Question: In Screen A I collect data from the user and then display it on Screen B using a prepare for segue function. Then I noticed if the user goes to Screen C and then back to Screen B the data is gone. How do I keep the data there.
'''
import UIKit
class ViewController: UIViewController {
@IBOutlet weak var textInput: UITextField!
override func prepare(for segue: UIStoryboardSegue, sender: Any?) {
let a : BViewController = segue.destination as! BViewController
a.honey = textInput.text!
}
}
import UIKit
class BViewController: UIViewController {
@IBOutlet weak var x: UILabel!
var honey:String = "default"
override func viewDidLoad() {
super.viewDidLoad()
x.text = honey
}
}
'''

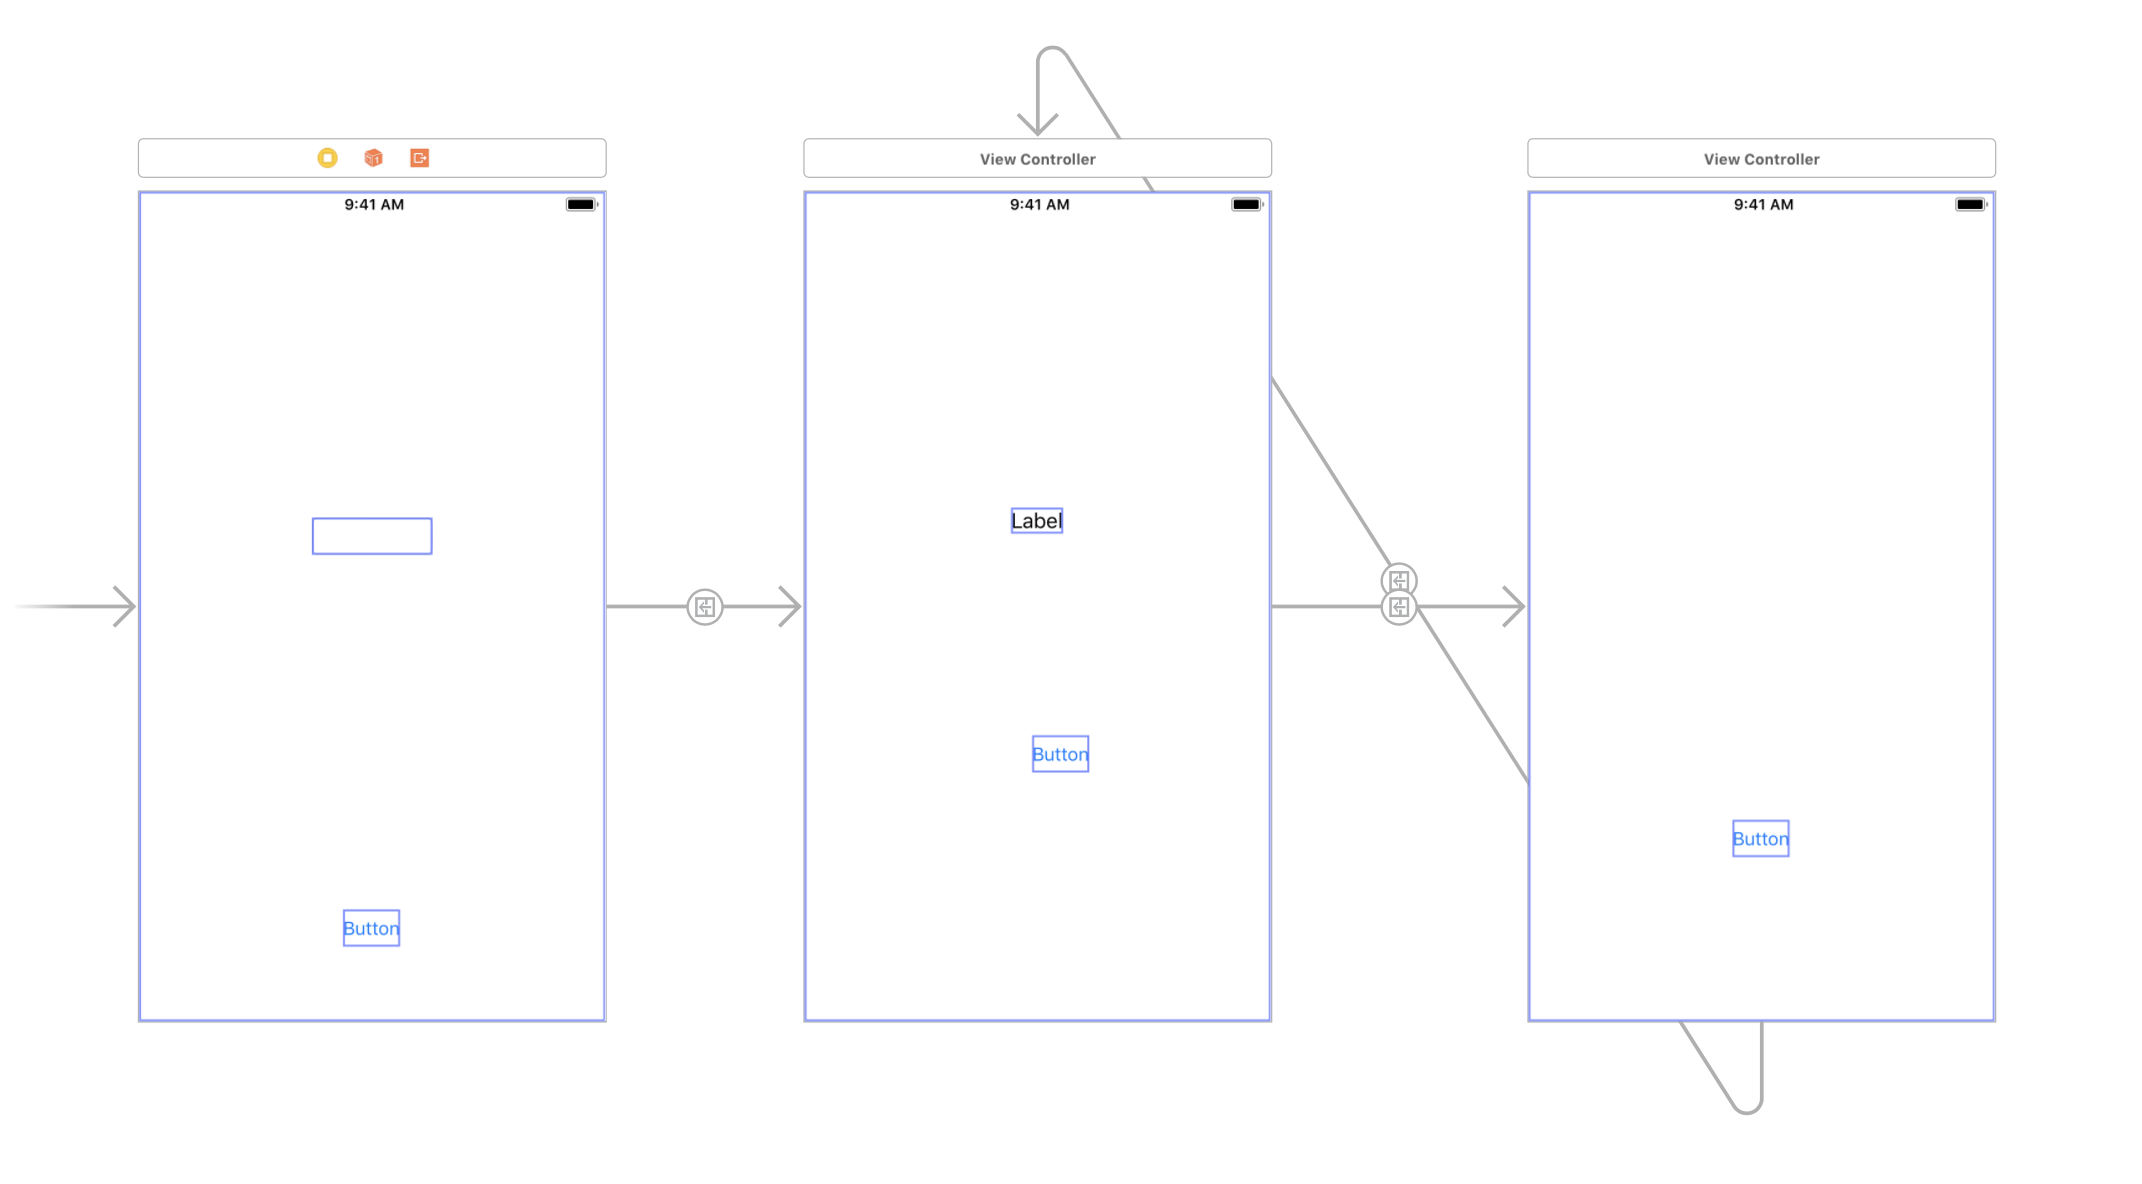
Answer: > Then I noticed if the user goes to Screen C and then back to Screen B the data is gone. How do I keep the data there.
I see two problems:
1. It looks like you're not actually going back to the "screen B" that you left. The storyboard shows a push segue from B to C, and another from C to B. So I think what's happening is that you're creating another Screen B, separate from the first one. You should look into unwinding the push segue instead of adding another one. Remember: the screens you create in a storyboard aren't individual objects -- they're more like patterns or prototypes of objects, and they can be instantiated multiple times.
2. More generally, it's a good idea to avoid storing your program's data in views or even in view controllers. The M in MVC stands for model, which is meant to be a separate object (or group of objects) that manage the data and business logic for your app. Using a model wouldn't solve problem #1, but it'll still help you avoid a lot of "hey, where did my data go?" issues.